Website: home-depot
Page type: delivery-shipping
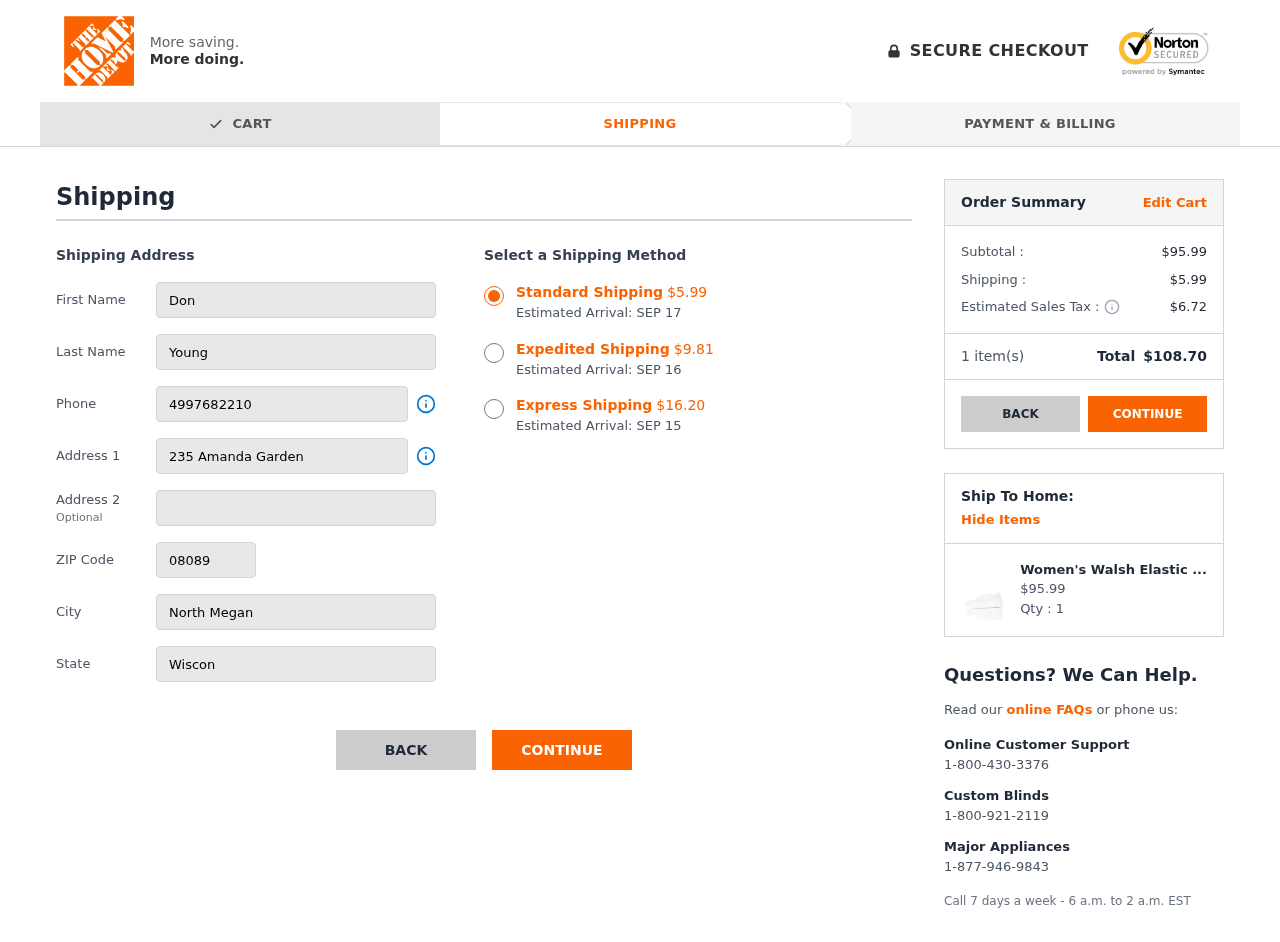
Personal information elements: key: PII_CITY
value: North Megan
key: PII_FIRSTNAME
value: Don
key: PII_LASTNAME
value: Young
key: PII_PHONE
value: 4997682210
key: PII_POSTCODE
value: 08089
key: PII_STATE
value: Wisconsin
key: PII_STREET
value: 235 Amanda Garden
Product elements: key: PRODUCT1_NAME
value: Women's Walsh Elastic Trainer White (White) 8 UK (41 EU)
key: PRODUCT1_PRICE
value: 95.99
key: PRODUCT1_QUANTITY
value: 1
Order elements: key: ORDER_SHIPPING_COST_STANDARD
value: $5.99
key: ORDER_DELIVERY_DATE
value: SEP 17
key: ORDER_SHIPPING_COST_EXPEDITED
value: $9.81
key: ORDER_DELIVERY_DATE_EXPEDITED
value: SEP 16
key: ORDER_SHIPPING_COST_EXPRESS
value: $16.20
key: ORDER_DELIVERY_DATE_EXPRESS
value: SEP 15
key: ORDER_SUBTOTAL
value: $95.99
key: ORDER_SHIPPING_COST
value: $5.99
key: ORDER_TAX
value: $6.72
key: ORDER_NUM_ITEMS
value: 1
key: ORDER_TOTAL
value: $108.70